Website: home-depot
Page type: billing-address
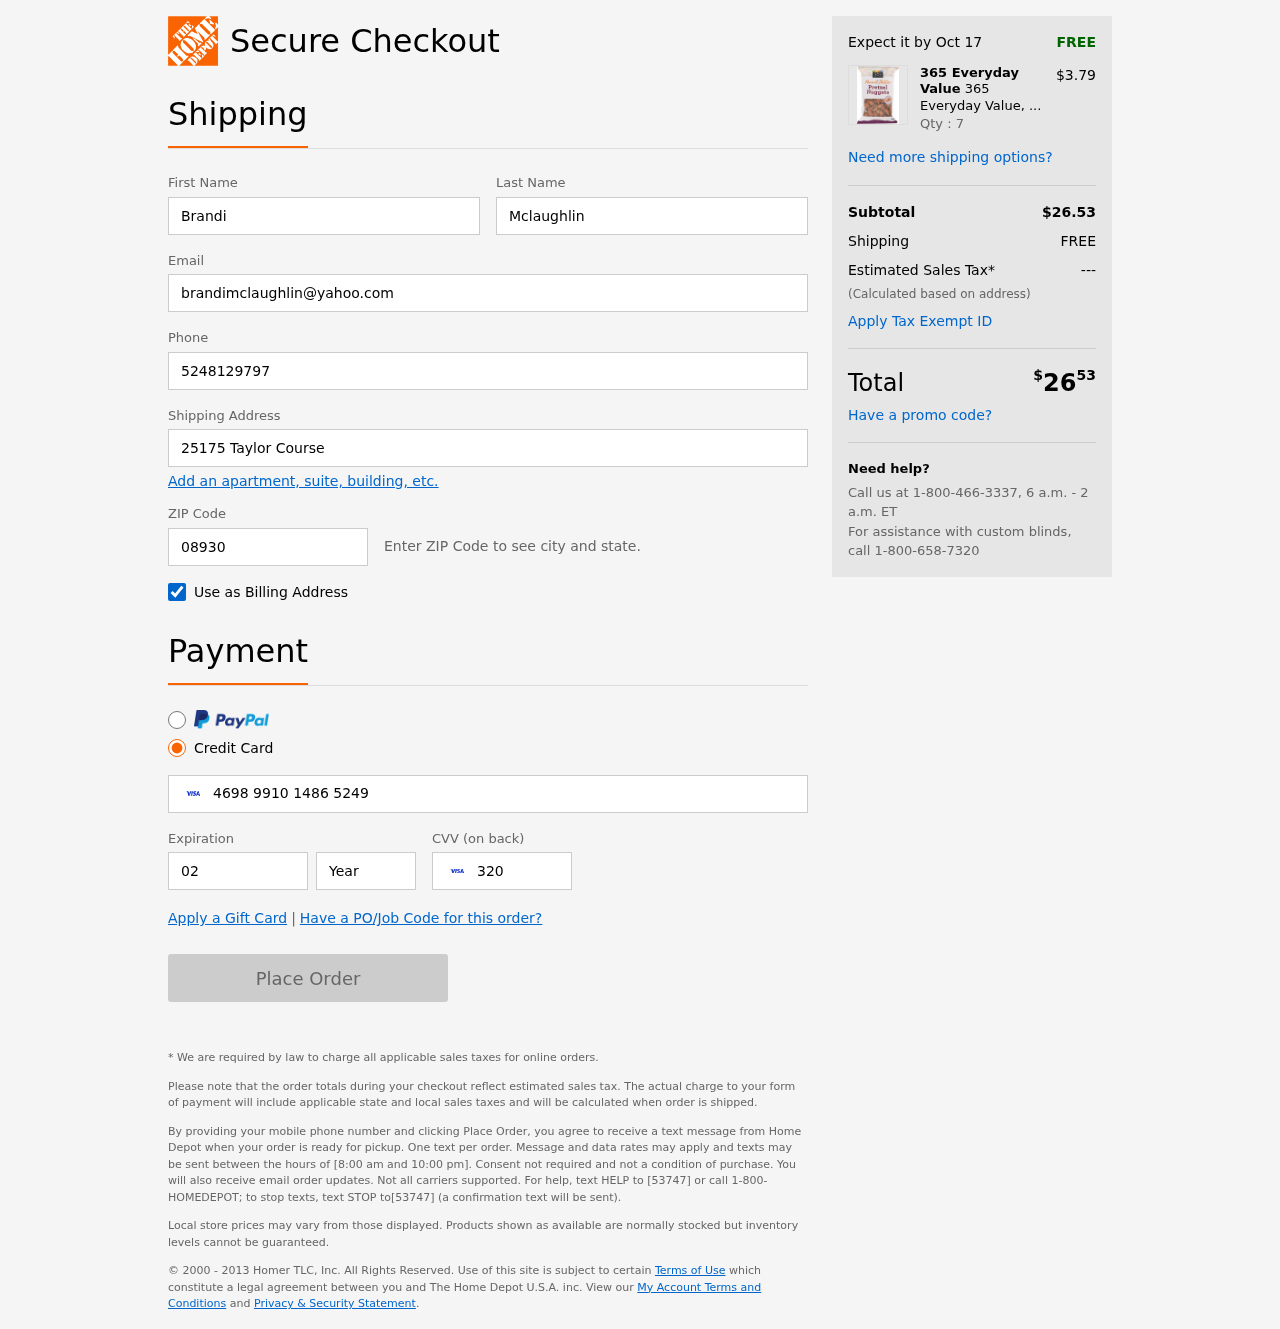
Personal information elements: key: PII_FIRSTNAME
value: Brandi
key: PII_LASTNAME
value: Mclaughlin
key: PII_EMAIL
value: brandimclaughlin@yahoo.com
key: PII_PHONE
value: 5248129797
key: PII_STREET
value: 25175 Taylor Course
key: PII_POSTCODE
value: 08930
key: PII_CARD_NUMBER
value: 4698 9910 1486 5249
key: PII_CARD_EXPIRY_MONTH
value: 02
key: PII_CARD_CVV
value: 320
Product elements: key: PRODUCT1_BRAND
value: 365 Everyday Value
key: PRODUCT1_NAME
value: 365 Everyday Value, Pretzel Nuggets, Peanut Butter, 10 oz
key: PRODUCT1_PRICE
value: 3.79
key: PRODUCT1_QUANTITY
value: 7
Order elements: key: ORDER_DELIVERY_DATE
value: Oct 17
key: ORDER_SUBTOTAL
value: $26.53
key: ORDER_SHIPPING_COST
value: FREE
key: ORDER_TAX
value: ---
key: ORDER_TOTAL2
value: $2653